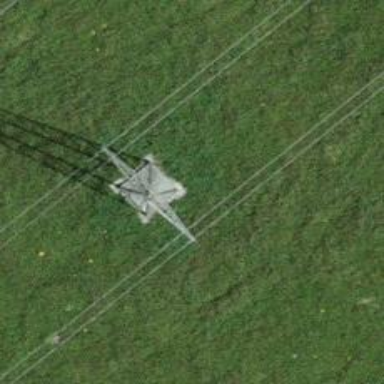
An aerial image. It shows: Lattice structure tower used for power distribution.